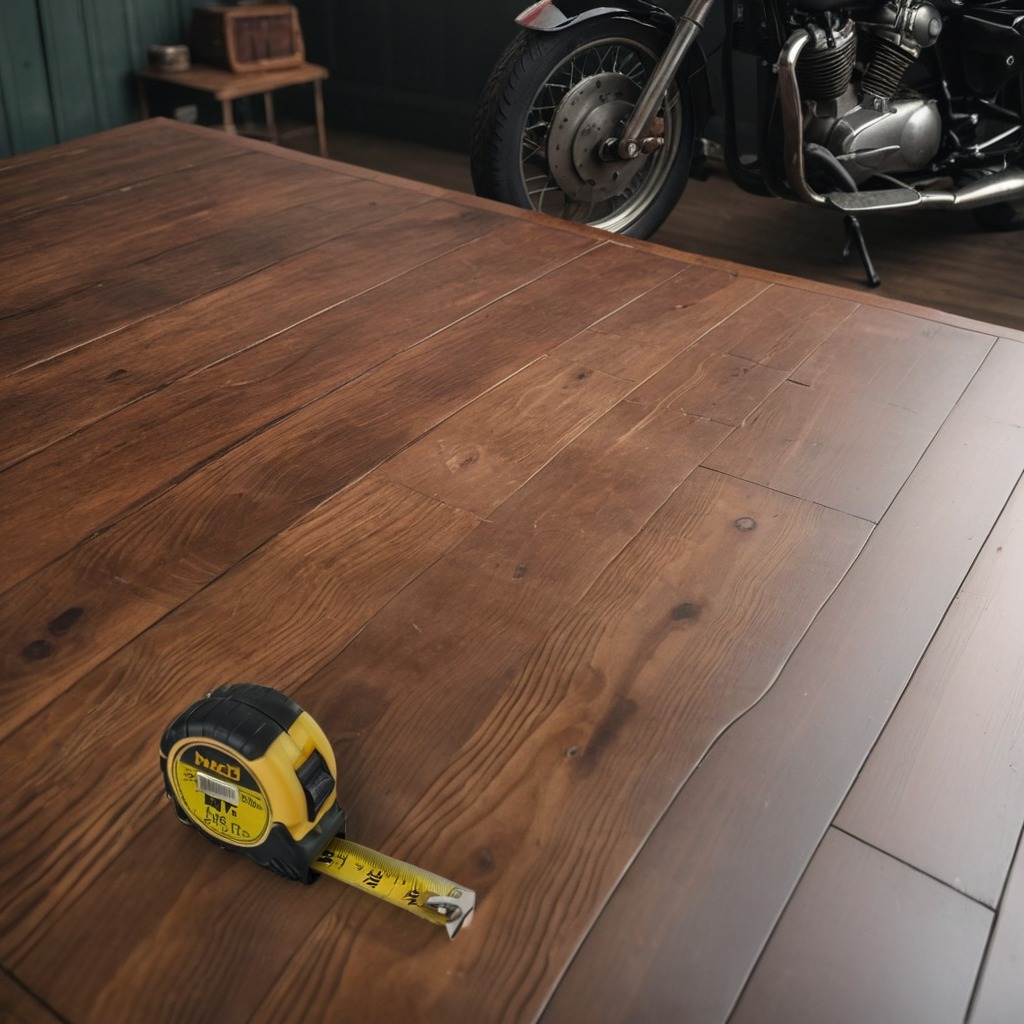
A measuring tape lies on an oil-spilled wooden table in a vintage motorcycle garage.